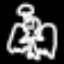
Label: angel